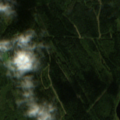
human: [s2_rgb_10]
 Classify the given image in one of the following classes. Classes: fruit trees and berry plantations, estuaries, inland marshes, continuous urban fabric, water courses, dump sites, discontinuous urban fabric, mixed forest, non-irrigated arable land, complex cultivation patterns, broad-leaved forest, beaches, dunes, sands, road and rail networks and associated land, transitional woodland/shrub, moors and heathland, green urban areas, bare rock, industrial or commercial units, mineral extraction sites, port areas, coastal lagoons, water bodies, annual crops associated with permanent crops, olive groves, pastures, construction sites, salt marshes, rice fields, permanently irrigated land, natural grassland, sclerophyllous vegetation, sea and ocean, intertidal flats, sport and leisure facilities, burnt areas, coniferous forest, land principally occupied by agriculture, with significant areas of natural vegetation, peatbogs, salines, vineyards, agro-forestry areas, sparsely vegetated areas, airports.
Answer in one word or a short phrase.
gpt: coniferous forest, transitional woodland/shrub